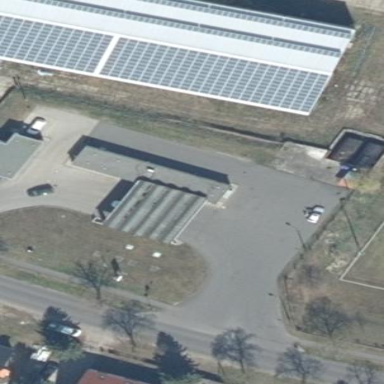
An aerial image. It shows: Building that serves as fuel station.